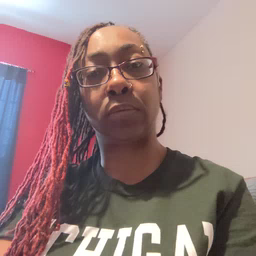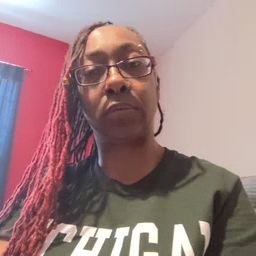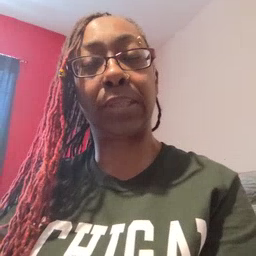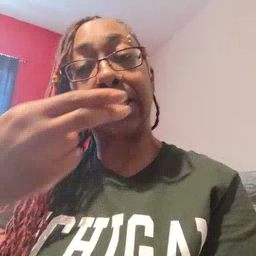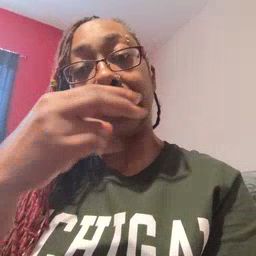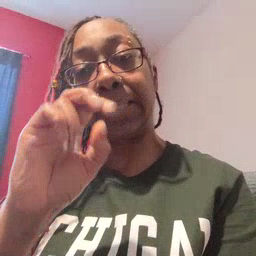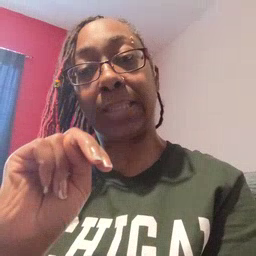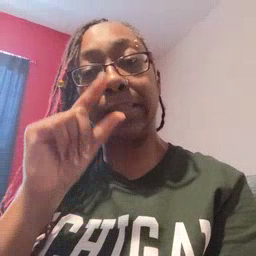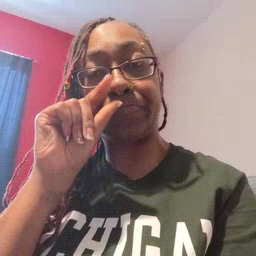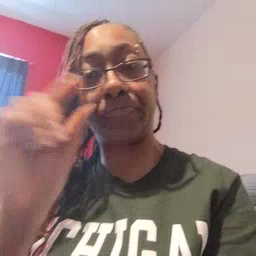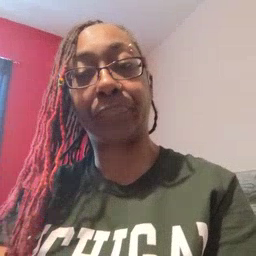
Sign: hen